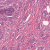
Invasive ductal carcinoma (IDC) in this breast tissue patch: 1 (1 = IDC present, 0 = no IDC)